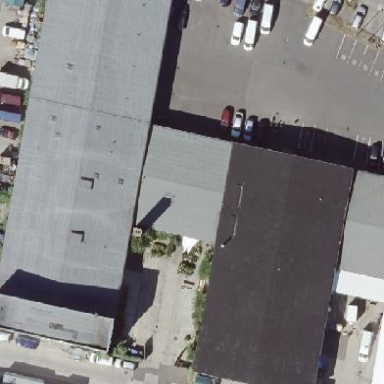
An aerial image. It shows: Commercial building with gabled roof.